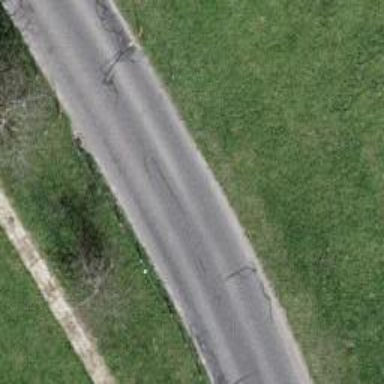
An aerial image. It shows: Residential road with asphalt surface.